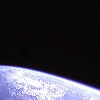
Label: space